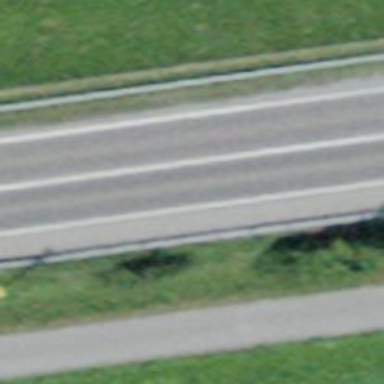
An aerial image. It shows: Emergency bay along the road.